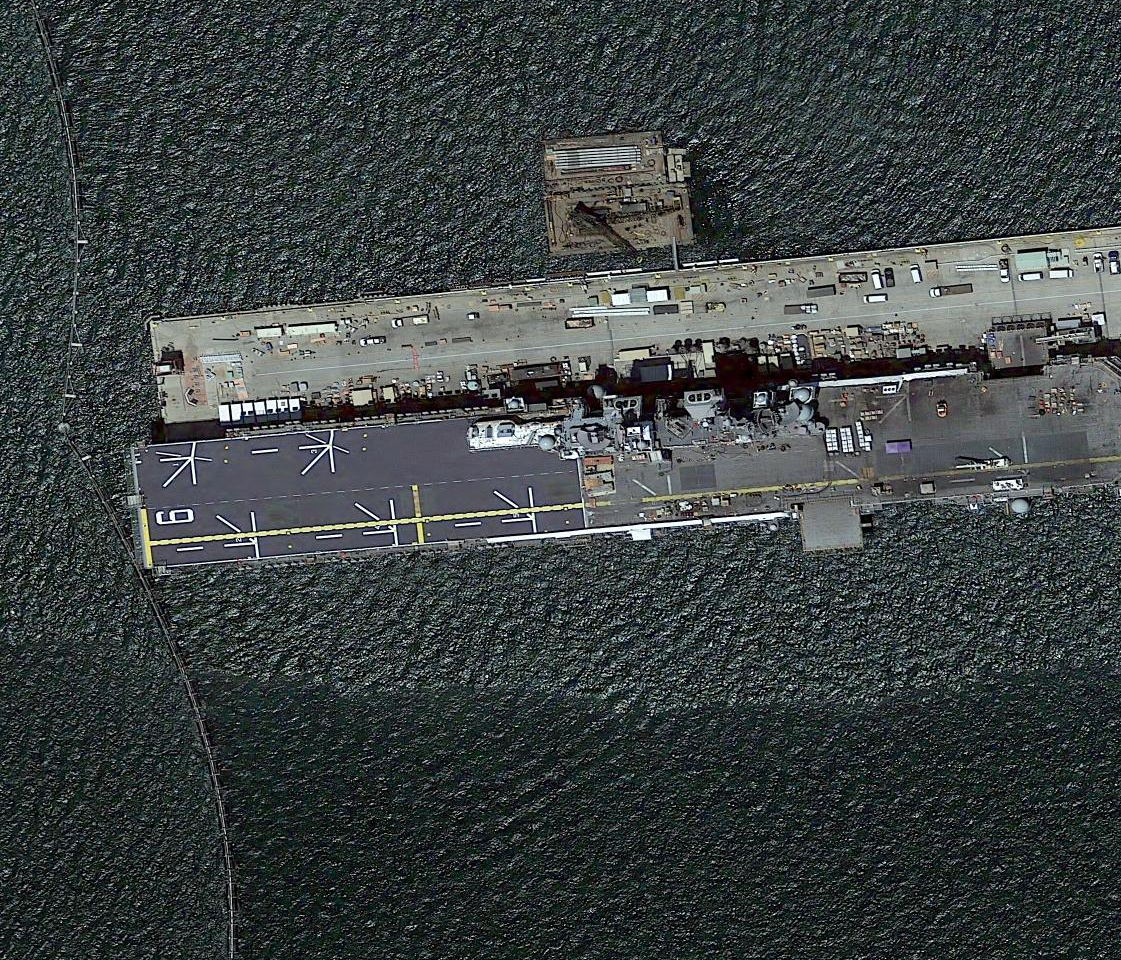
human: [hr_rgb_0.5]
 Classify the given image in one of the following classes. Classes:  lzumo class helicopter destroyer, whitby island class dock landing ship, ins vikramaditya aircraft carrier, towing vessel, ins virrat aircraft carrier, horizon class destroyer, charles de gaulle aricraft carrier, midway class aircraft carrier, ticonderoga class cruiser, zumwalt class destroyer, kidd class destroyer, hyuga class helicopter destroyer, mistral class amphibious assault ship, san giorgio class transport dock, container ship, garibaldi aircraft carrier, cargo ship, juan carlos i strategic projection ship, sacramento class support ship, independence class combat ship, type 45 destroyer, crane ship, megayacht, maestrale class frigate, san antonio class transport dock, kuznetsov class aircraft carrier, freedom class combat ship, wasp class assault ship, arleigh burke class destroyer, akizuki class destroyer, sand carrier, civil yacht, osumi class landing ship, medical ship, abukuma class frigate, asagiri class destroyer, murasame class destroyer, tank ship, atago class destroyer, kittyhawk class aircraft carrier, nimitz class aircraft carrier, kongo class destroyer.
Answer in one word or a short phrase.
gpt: Wasp class assault ship